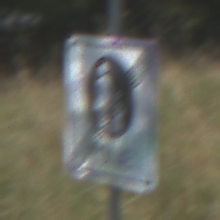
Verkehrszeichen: EndeFussgaengerzone
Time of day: Midday
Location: Outdoor (Nature)
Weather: Clear
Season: NotSpecified
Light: Natural